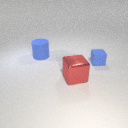
large blue rubber cylinder behind large red metal cube